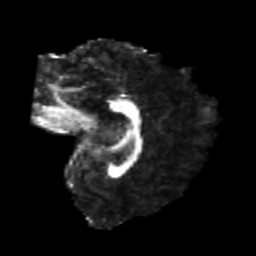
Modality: FA
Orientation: sagittal
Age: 25
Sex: female
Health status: healthy
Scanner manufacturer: philips
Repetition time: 7.384 s
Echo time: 0.08599 s